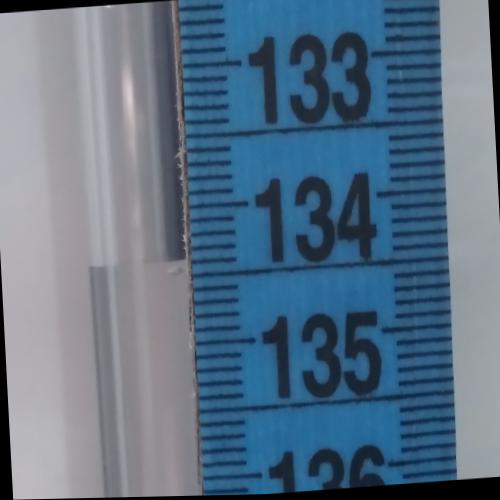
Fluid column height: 134.4 cm